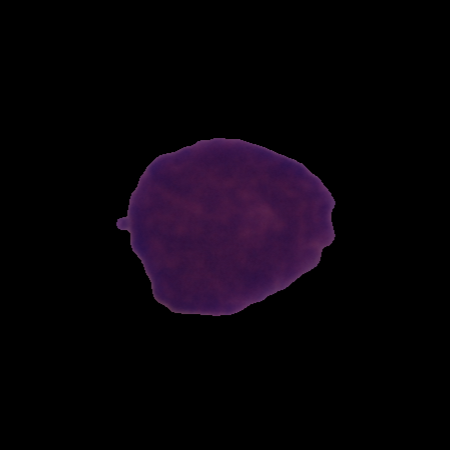
Label: cancer